Interaction volume radius: 10 \u00c5
Interaction volume height: 20 \u00c5
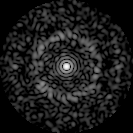
Disorder parameter: 0.778